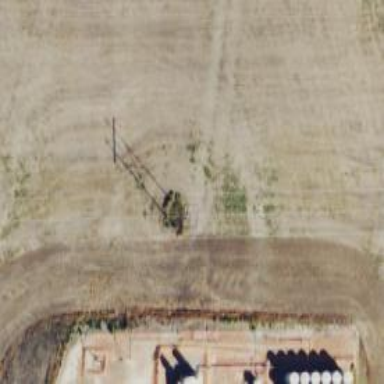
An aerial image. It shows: H-frame designed tower for power lines.